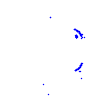
Particle: pion